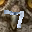
Label: 7